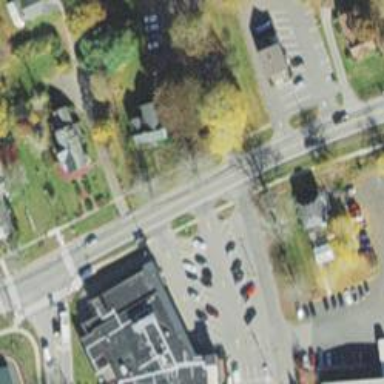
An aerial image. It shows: Unmarked crossing on the road.